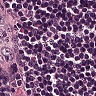
Metastatic tissue present: no